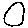
Label: circle